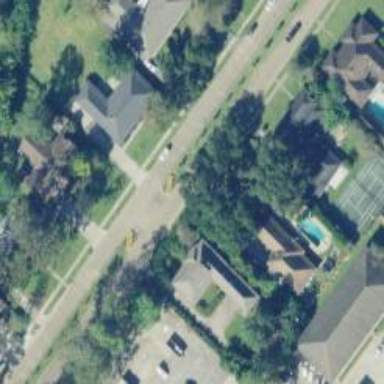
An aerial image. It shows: Residential road.